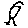
Label: bird